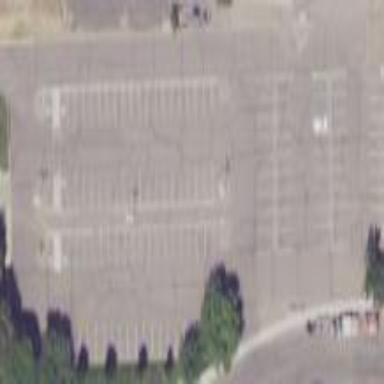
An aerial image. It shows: Parking area with surface.